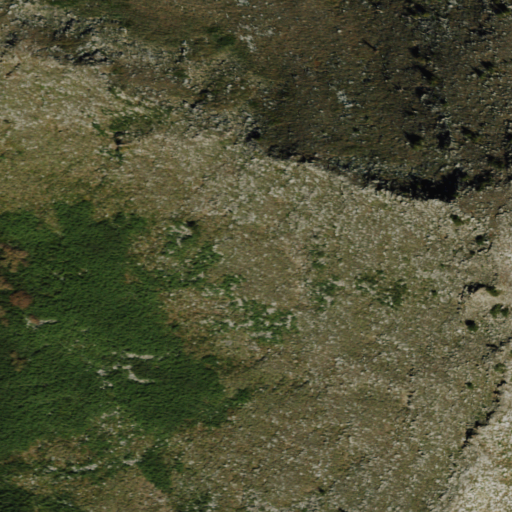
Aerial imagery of mountain in Nevada named Paradise Peak containing shrub, mixed forest, deciduous forest, and evergreen forest